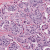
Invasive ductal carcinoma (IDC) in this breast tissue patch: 1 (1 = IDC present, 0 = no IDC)